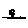
Label: tree